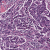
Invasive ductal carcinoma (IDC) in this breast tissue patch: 1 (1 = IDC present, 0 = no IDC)